Question: I went through a lot of readings about MVC and what each of these does is more or less clear. What I haven't understood yet is how they relate. I mean, I know about these relationships

but how are they implemented? What happens in an MVC framework?
I also have a few questions:
- I read that <URL>, in other words it can't have a controller object inside, but then how does it use the proper controller if a view is supposed to trigger something in it?- How can the model update the view if its unique job is to represent data?- Is the business logic inside the controller or the model? I have read conflicting points of view
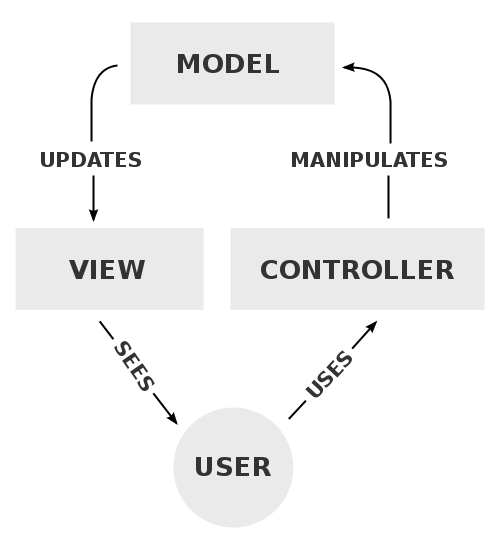
Answer: The most basic explination of MVC would be that you have each of the 3 layers.
-
- -
- -
This create a separation of concerns theoretically allowing you to change anything in either layer without the other layer knowing or caring making for far more maintainable and readable code.
In practice this can become more complicated depending on how you wish to access data and display it although the basic principles still apply, occasionally meaning that each part of MVC pattern could be made up of smaller parts.
In terms of implementing it a good example would be ASP.Net MVC <URL>. the following could be a simple implementation of displaying some data via MVC using C#.
'''
public class Person{
public string FirstName { get; set; }
public string LastName { get; set; }
}
'''
'''
public ActionResult Index(){
return View(new Person() { FirstName = "Person", LastName = "1" });
}
'''
'''
@model Person
Full name: @Html.Raw(Model.FirstName + " " + Model.LastName)
'''
This would output onto the web page
Full name : Person 1
Please forgive me for any syntax errors, not tested.
More detailed post: <URL>